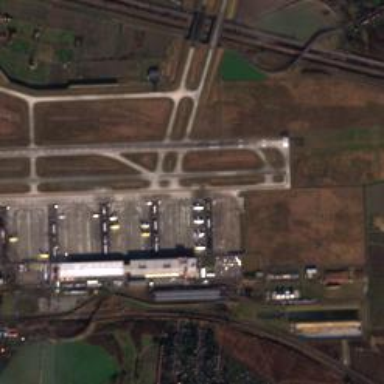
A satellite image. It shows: Apron at the airport.